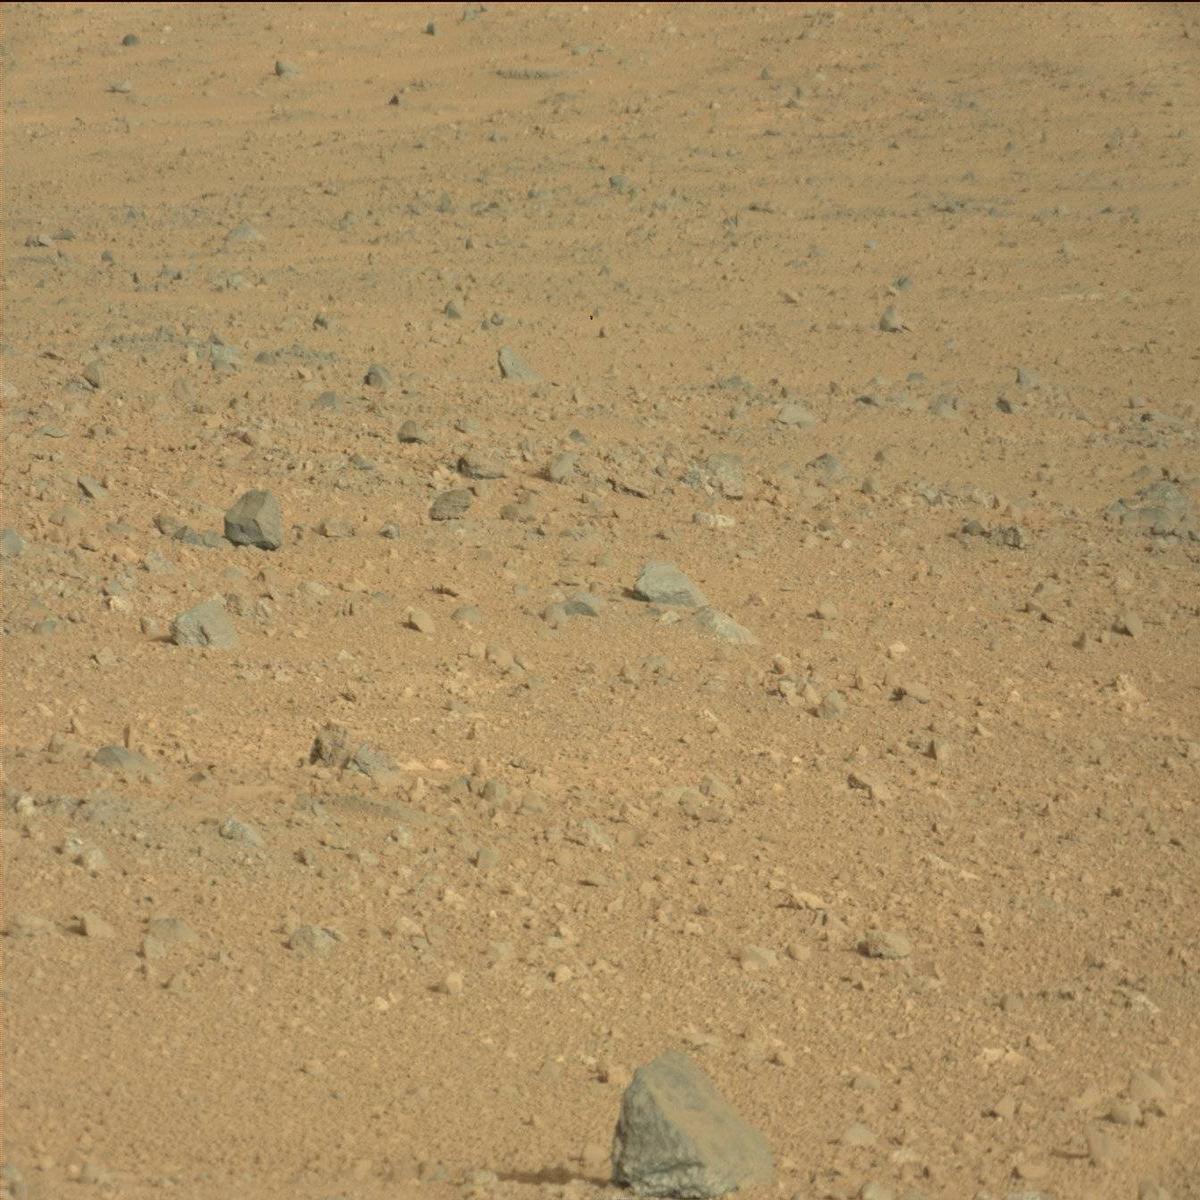
Terrain classes present: Bedrock, Sand / Soil